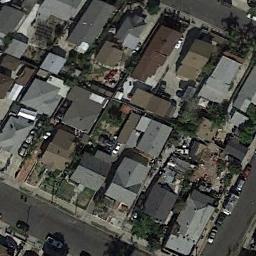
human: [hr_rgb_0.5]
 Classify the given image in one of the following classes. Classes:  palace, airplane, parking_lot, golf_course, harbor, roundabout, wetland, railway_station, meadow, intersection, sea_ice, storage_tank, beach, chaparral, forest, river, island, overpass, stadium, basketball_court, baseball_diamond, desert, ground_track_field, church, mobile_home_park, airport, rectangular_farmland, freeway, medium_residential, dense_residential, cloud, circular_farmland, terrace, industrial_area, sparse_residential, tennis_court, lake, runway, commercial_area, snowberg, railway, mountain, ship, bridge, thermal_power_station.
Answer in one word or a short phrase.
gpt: dense_residential